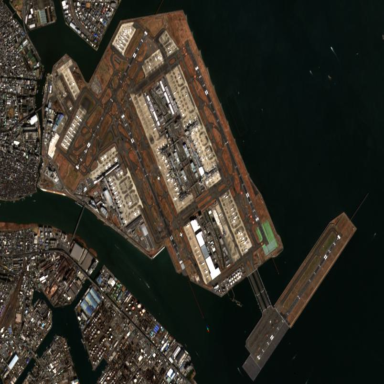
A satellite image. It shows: International airport located on artificial island.